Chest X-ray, PA view. Patient: 57 years old, sex M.
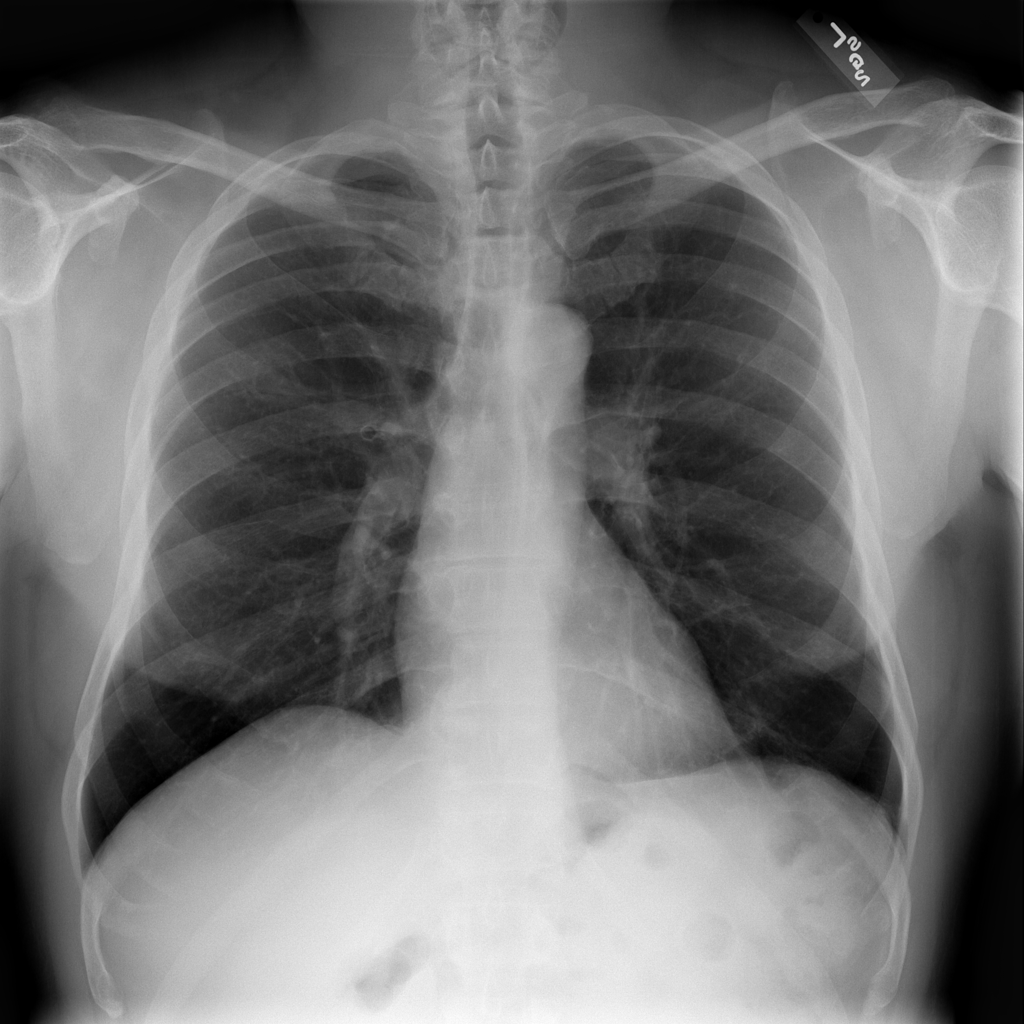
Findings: No Finding